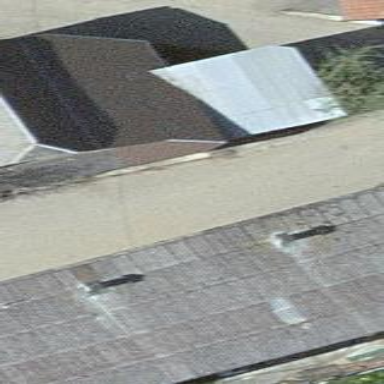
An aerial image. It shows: Rural barn.